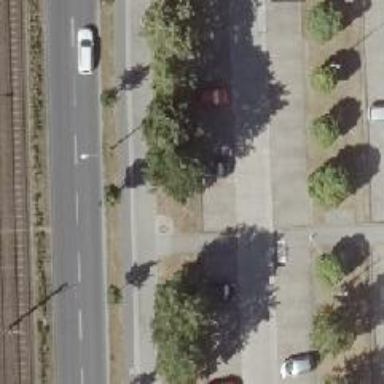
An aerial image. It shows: Footway along the road.